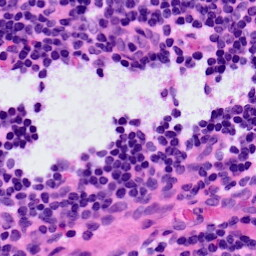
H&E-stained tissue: LymphNode